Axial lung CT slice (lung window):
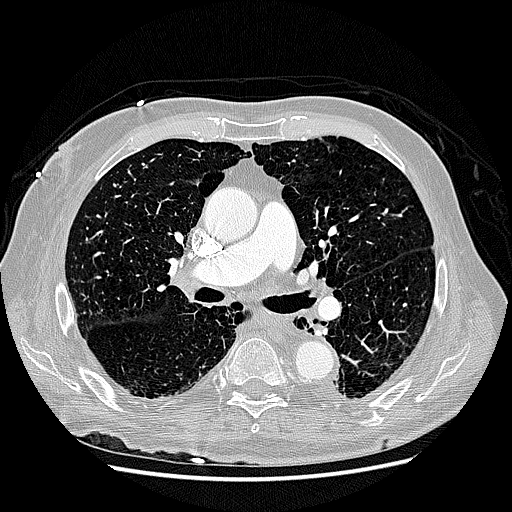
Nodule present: no